RGB frame:
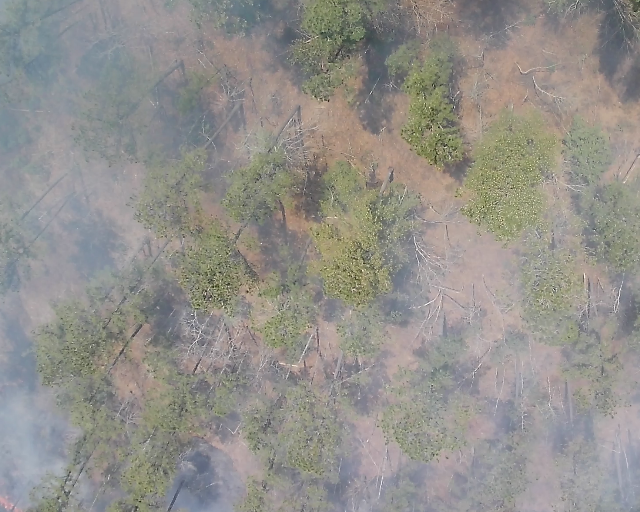
Thermal frame:
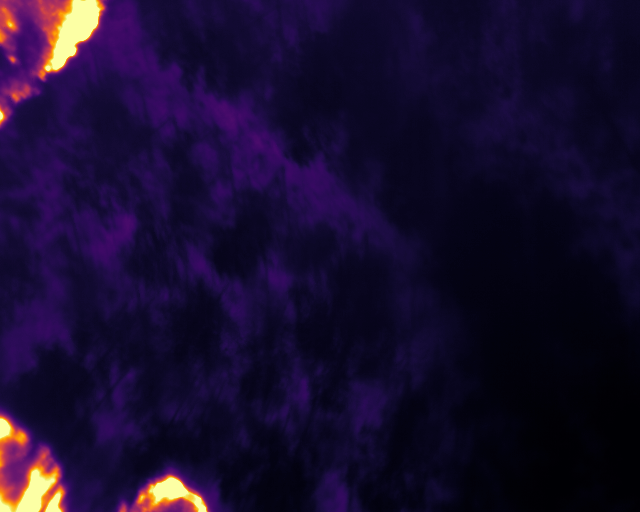
Captured: 2026-02-26 02:31:56
Pixels at or above 80 °C: 8449 (fraction of frame: 0.02578)